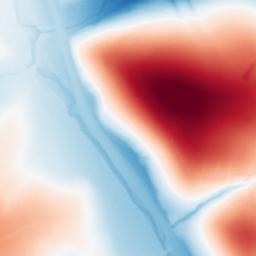
Category: trend_removal
Decomposition family: polynomial_high
Decomposition parameters: degree: 6
Upsampling method: bspline
Upsampling parameters: scale: 8
Upsampling scale: 8